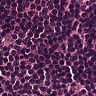
Metastatic tissue present: no